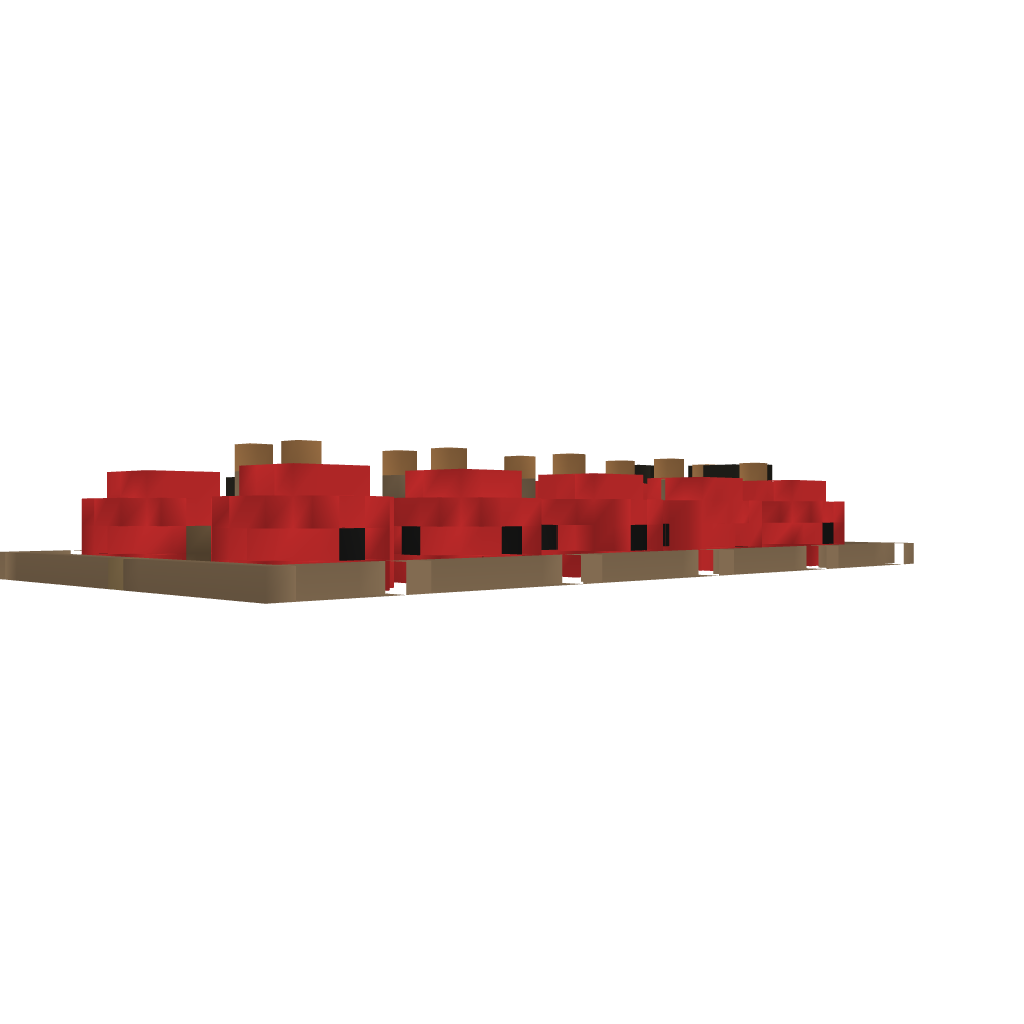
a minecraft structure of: Mushroom Village